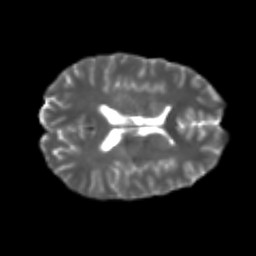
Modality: T2w
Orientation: axial
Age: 22
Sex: male
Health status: healthy
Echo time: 0.074 s